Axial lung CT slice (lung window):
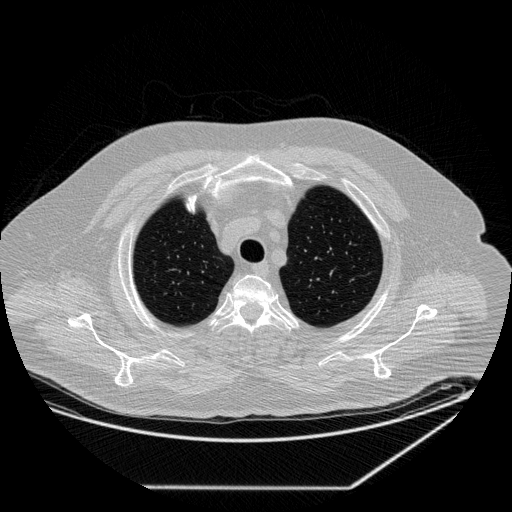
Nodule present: no